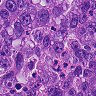
Metastatic tissue present: yes